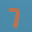
Label: 7